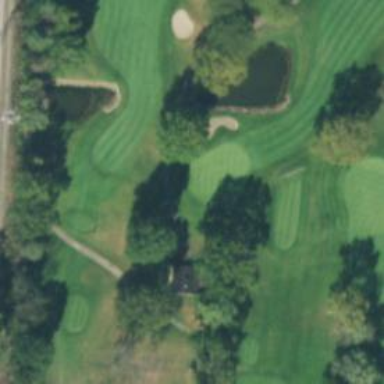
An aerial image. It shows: Path for both roads and golfers.